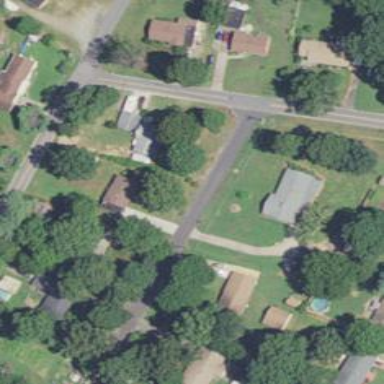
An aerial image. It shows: Residential road.